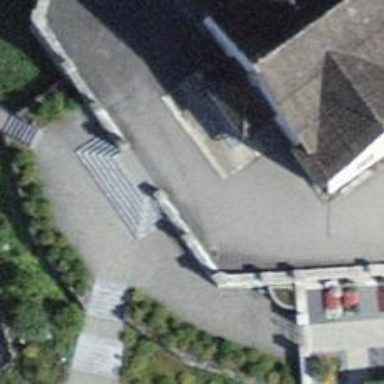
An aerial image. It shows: Set of steps on the road.